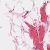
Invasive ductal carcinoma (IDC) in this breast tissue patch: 0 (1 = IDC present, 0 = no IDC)